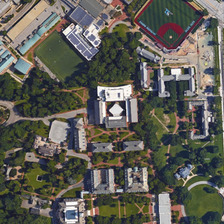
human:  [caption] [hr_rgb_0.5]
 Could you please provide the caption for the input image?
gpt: several teaching buildings, playgrounds and lush plants form a beautiful and tranquil school here .

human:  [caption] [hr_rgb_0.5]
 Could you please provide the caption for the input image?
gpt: many green trees and a baseball fields are in a school .

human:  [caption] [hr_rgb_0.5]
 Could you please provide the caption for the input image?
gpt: many green trees and a baseball fields are in a school .

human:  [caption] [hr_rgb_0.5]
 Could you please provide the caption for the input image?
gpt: several teaching buildings, playgrounds and lush plants form a beautiful and tranquil school here .

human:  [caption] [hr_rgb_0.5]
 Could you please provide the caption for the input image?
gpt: many green trees and a baseball fields are in a school .